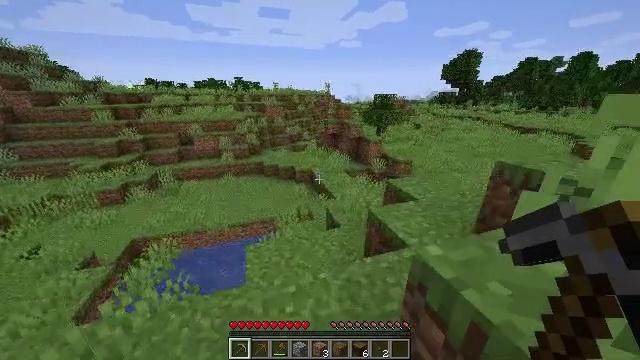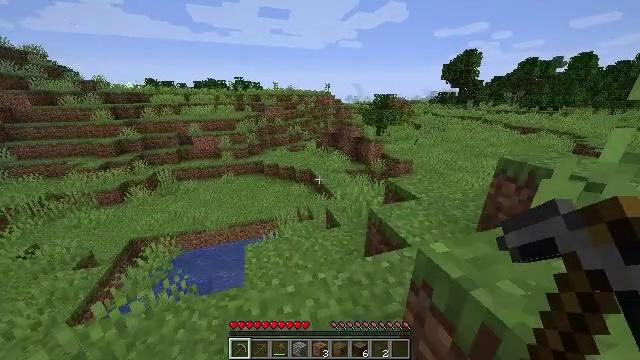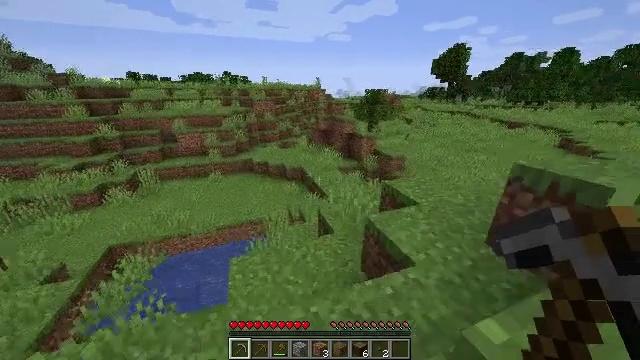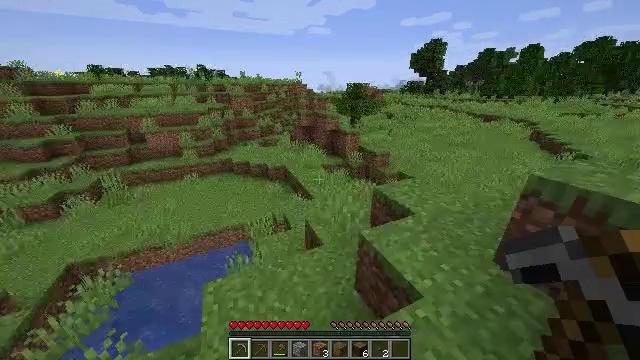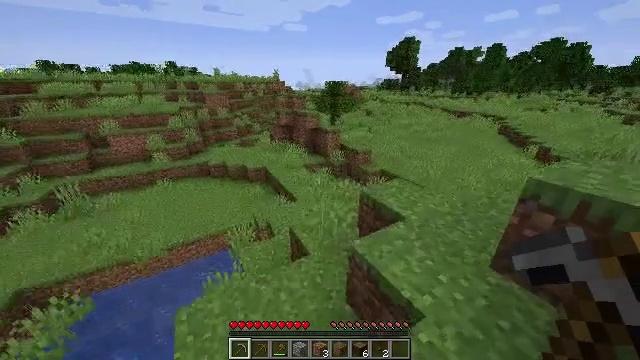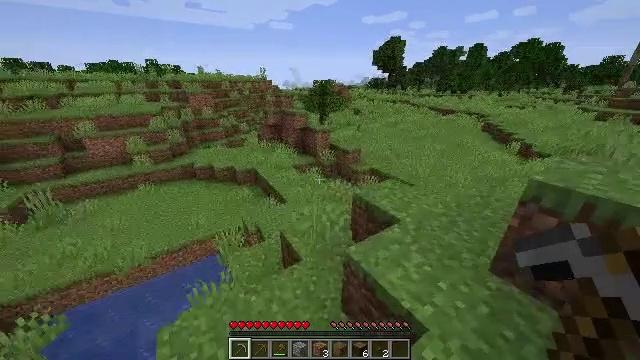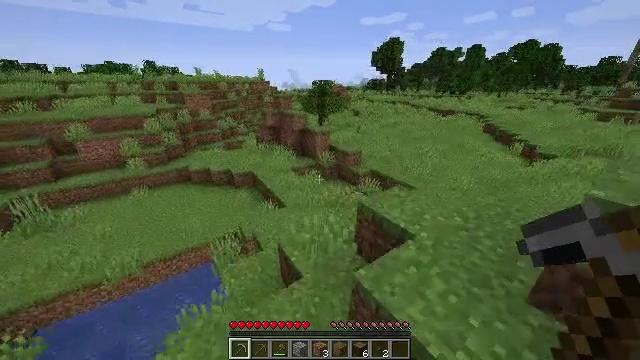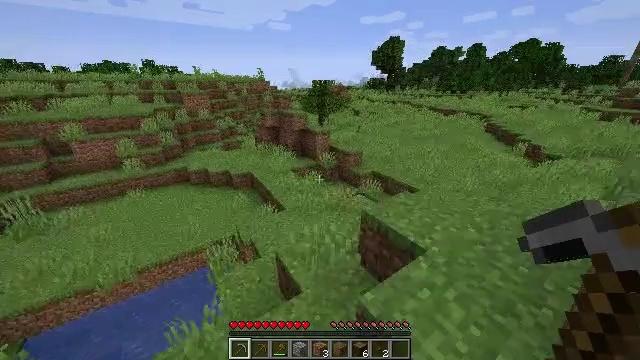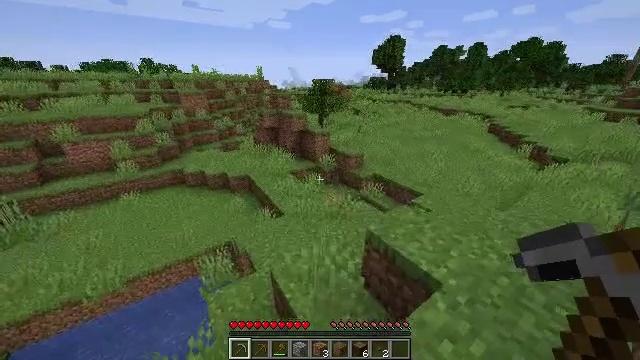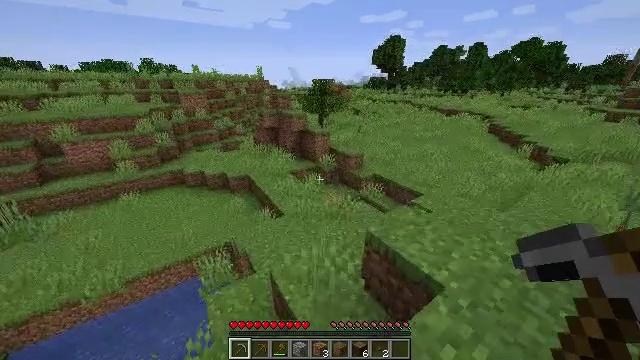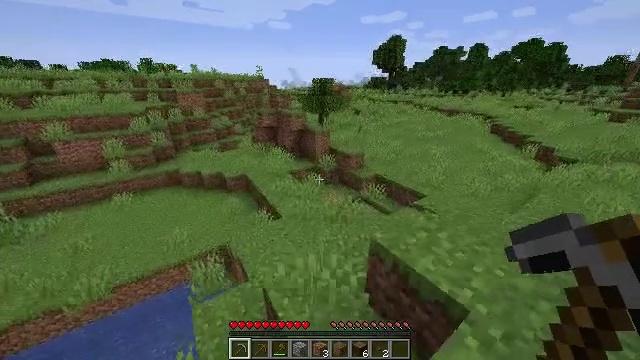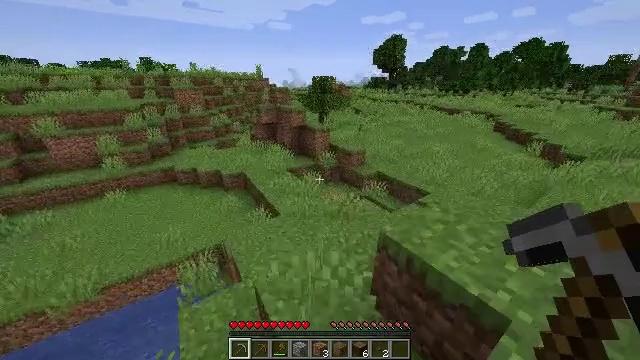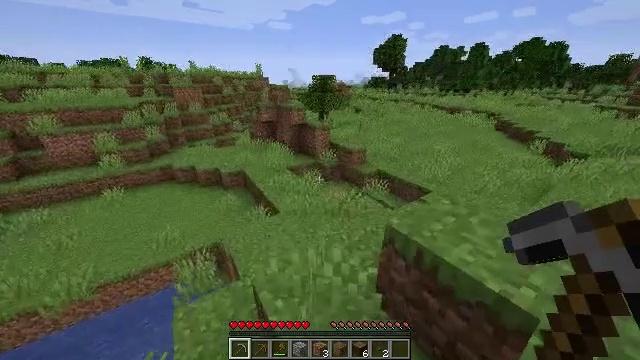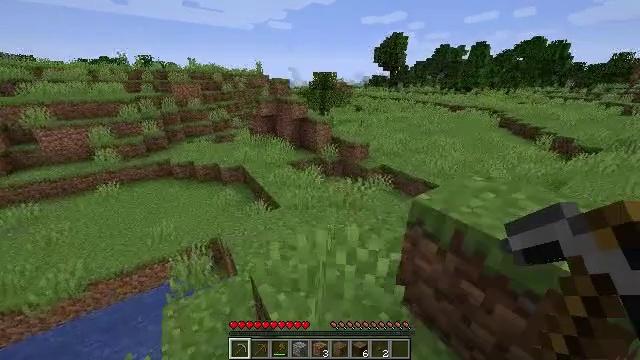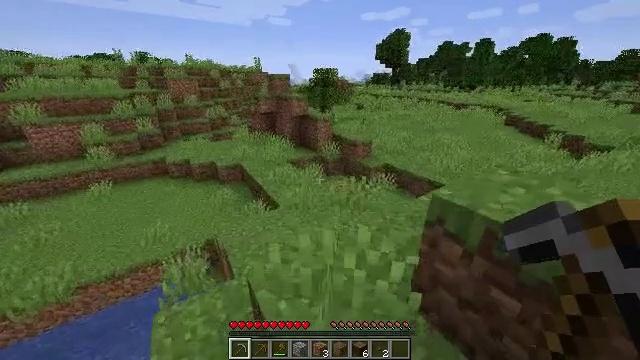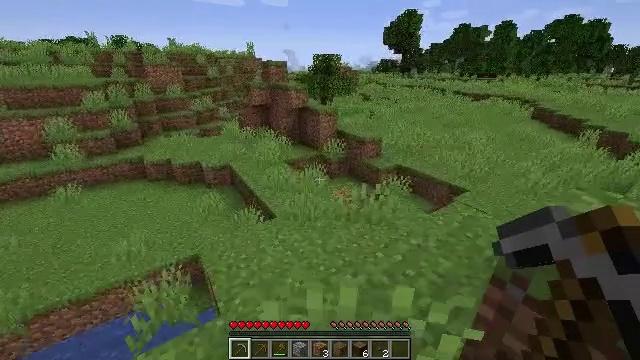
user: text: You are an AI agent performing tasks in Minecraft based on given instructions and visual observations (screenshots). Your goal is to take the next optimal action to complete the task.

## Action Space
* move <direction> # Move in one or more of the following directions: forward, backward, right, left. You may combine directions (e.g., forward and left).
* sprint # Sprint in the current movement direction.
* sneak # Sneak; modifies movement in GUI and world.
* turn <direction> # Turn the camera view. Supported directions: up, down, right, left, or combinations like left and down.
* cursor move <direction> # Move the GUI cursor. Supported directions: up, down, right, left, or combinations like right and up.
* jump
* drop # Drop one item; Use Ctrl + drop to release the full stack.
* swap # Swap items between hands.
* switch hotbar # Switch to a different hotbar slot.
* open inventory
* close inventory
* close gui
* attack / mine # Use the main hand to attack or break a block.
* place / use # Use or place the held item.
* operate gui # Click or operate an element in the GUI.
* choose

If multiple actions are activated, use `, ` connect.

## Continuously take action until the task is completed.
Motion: motion action
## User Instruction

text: Gather tall grass by hitting it.
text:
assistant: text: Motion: move forward
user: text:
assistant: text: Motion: move forward, turn right and down
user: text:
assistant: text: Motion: move forward, turn right and down
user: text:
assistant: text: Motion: move forward, turn right
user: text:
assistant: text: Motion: move forward, turn right
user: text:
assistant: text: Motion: move forward
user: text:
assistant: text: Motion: move forward
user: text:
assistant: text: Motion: move forward
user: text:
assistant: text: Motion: move forward
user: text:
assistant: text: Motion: move forward
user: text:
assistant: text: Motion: move forward
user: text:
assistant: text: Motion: move forward
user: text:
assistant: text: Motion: move forward
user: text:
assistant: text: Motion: move forward
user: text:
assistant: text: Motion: move forward
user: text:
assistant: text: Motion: move forward
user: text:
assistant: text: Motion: move forward
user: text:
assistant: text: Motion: move forward
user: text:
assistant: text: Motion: move forward
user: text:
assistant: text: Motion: move forward
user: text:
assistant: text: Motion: move forward
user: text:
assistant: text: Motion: move forward
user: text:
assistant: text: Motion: move forward
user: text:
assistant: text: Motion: move forward
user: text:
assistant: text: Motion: move forward
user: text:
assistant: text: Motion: move forward
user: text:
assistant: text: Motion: move forward
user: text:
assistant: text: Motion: move forward
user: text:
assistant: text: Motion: move forward
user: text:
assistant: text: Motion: move forward